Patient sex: M
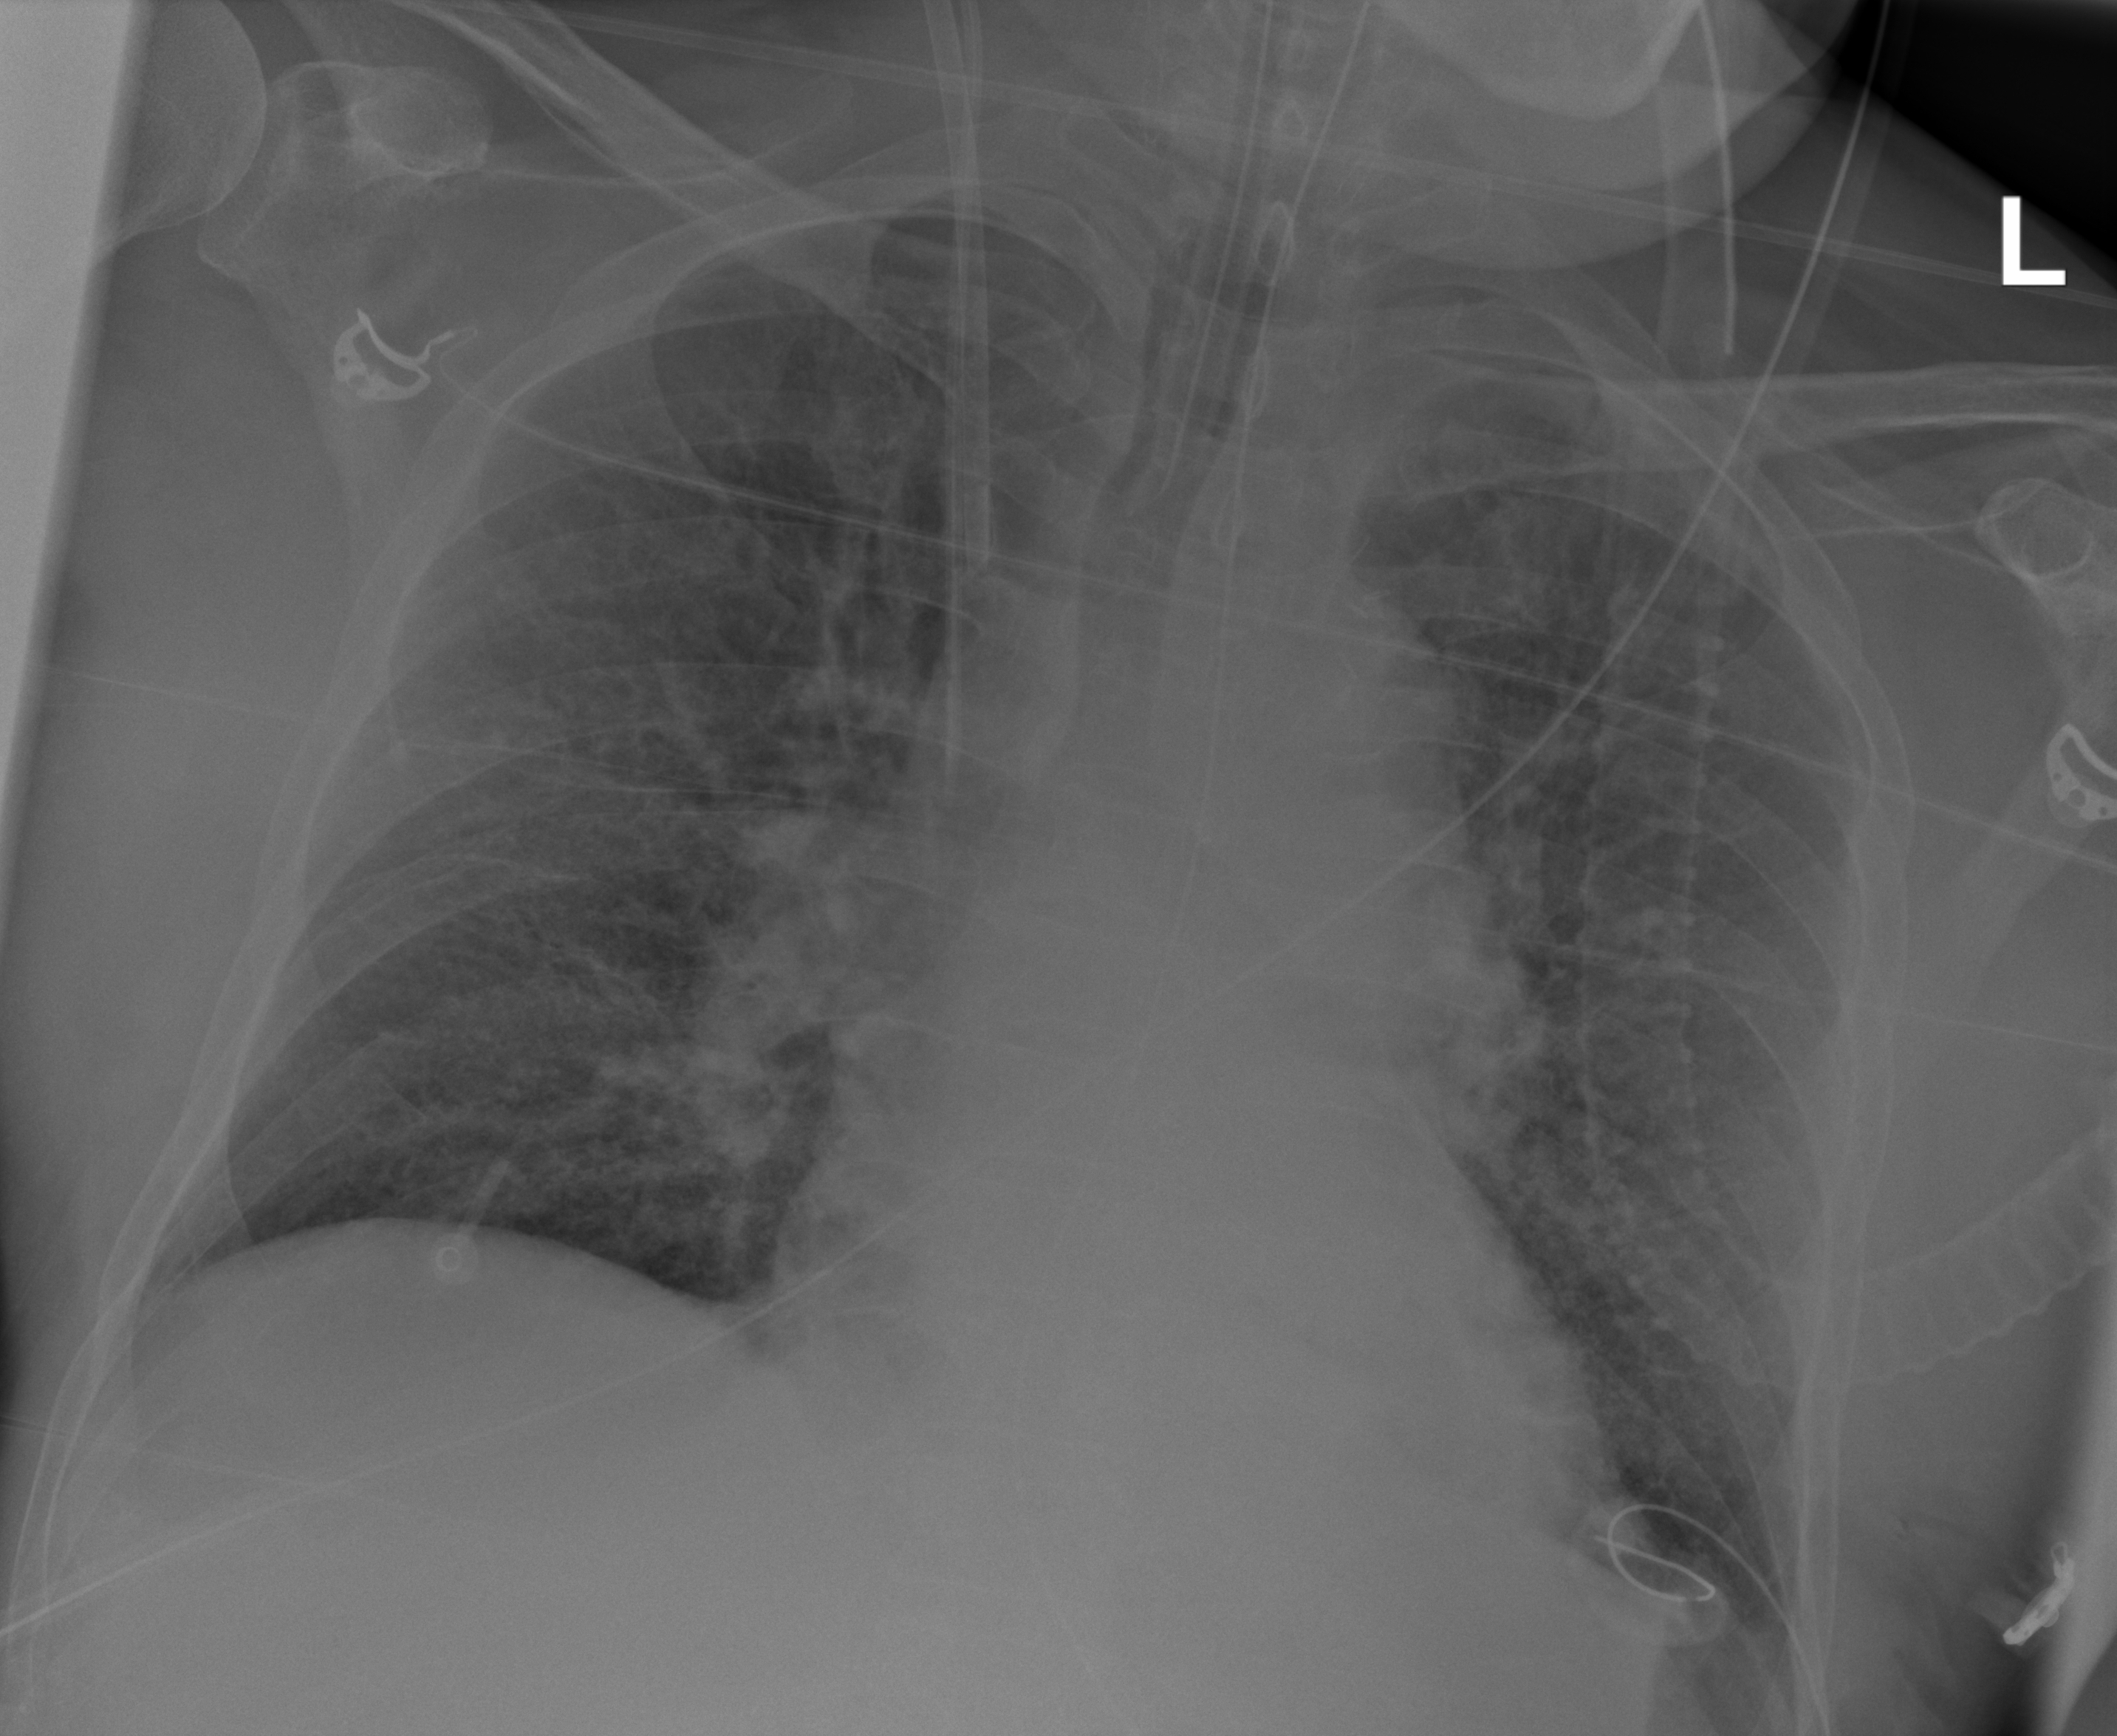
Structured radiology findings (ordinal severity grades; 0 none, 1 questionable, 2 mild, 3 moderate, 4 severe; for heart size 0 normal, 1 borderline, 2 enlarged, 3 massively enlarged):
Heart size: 1
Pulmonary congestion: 2
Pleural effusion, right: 0
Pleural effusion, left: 2
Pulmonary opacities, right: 1
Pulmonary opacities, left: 1
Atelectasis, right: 0
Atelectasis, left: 2